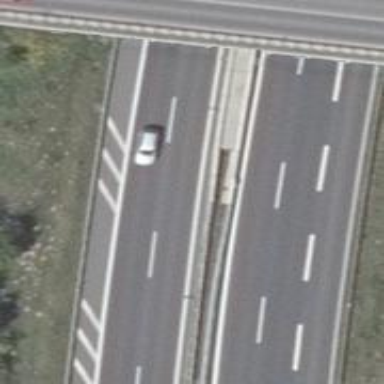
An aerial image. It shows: Trunk motorroad.